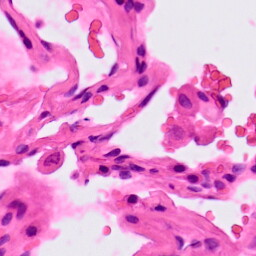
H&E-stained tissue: Lung